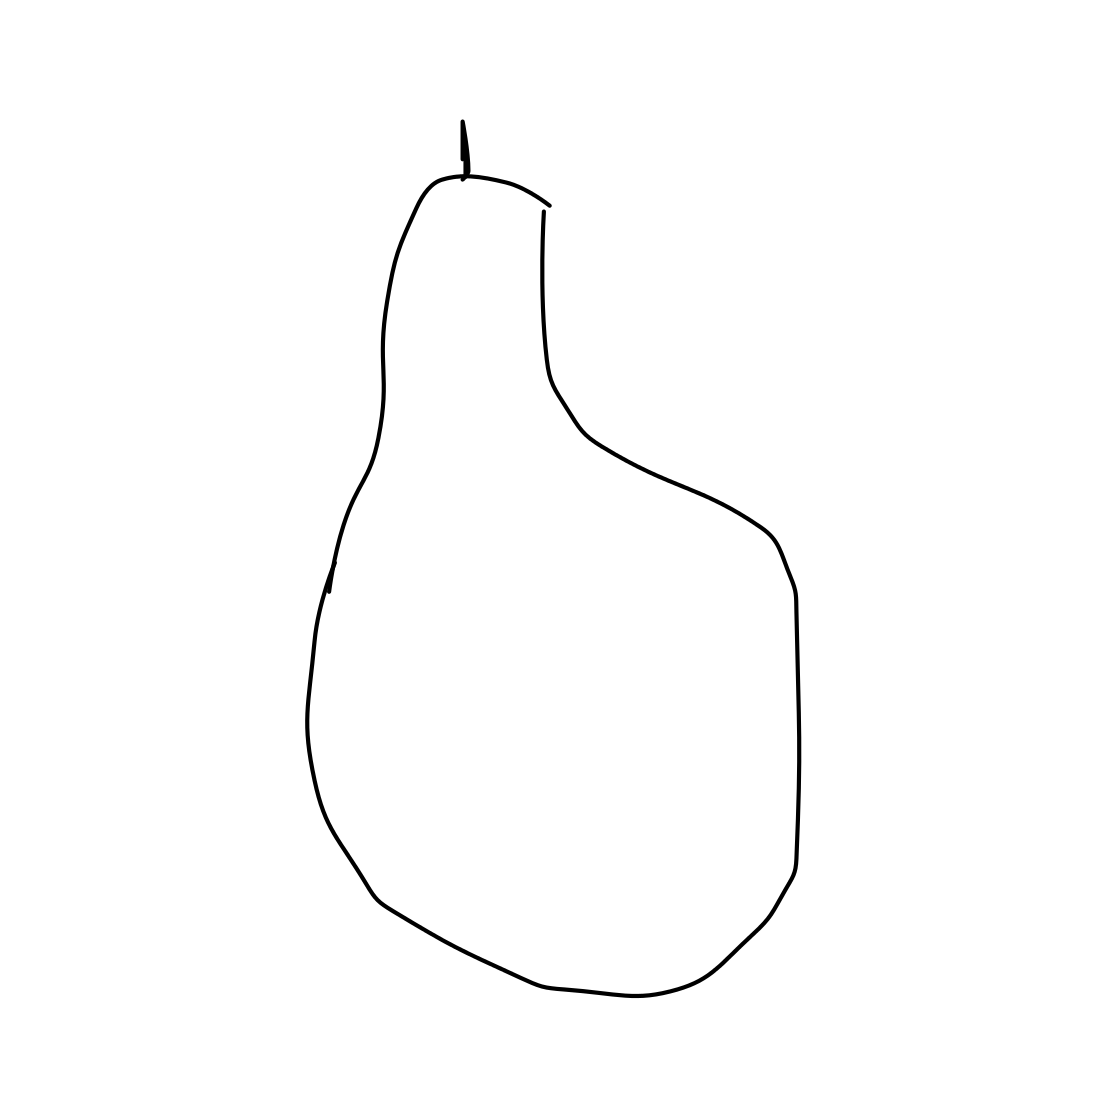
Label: pear